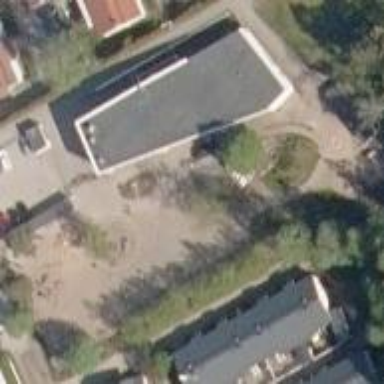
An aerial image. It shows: Kindergarten.